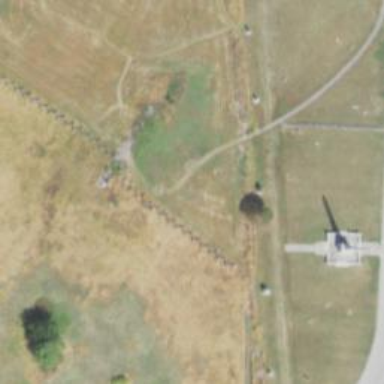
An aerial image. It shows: Historic monument.